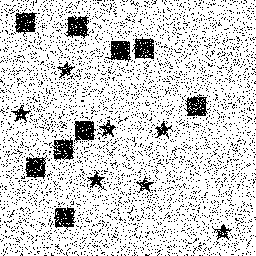
Squares: 9
Triangles: 0
Stars: 7
Total shapes: 16